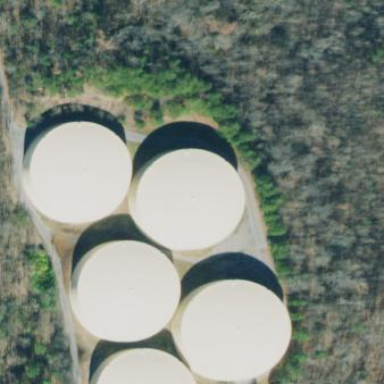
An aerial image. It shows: Storage tank for holding water.